Field crop: maize
Growth stage: 2
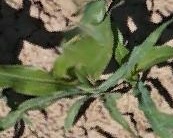
Species: maize